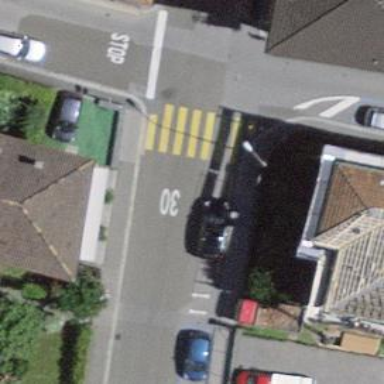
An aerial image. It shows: Zebra crossing on the road.